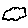
Label: cloud